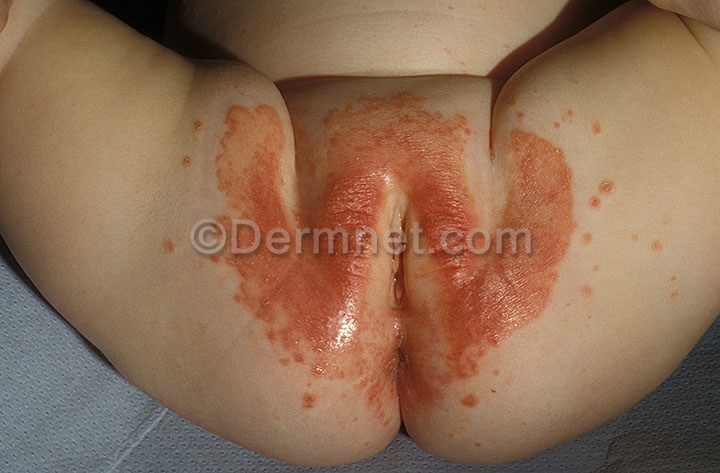
Disease: Tinea Ringworm Candidiasis and other Fungal Infections